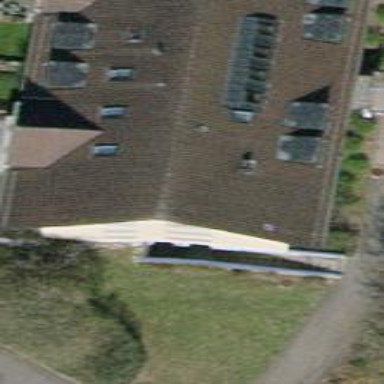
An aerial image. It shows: Apartment building with gabled roof. The building has flat roof design.